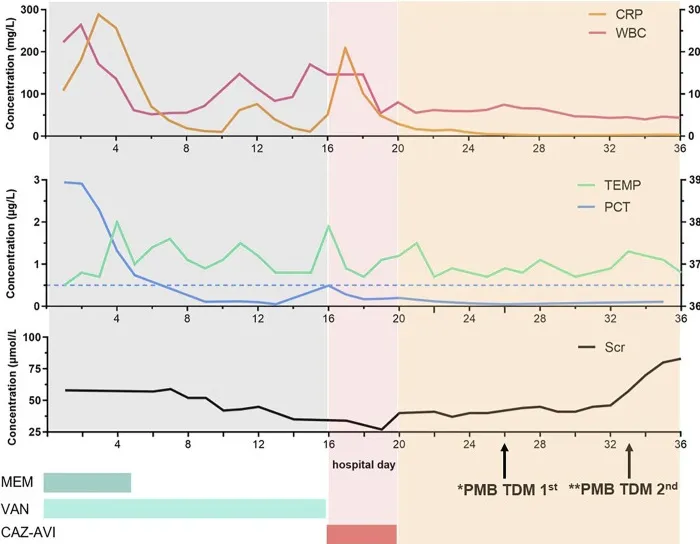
Timeline for the patient's CRP, WBC, PCT, body temperature, creatinine, and drug treatment.
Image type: chart (chart)